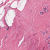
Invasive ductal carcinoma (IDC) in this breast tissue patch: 0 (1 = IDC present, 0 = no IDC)